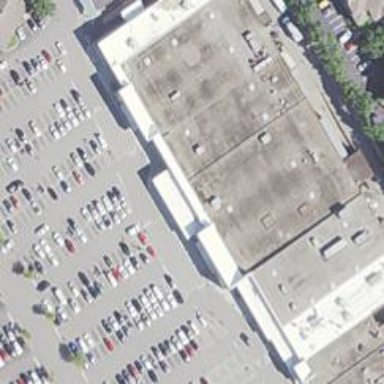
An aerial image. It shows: Supermarket.